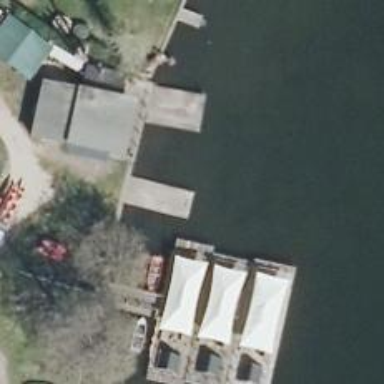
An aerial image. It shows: Man-made pier.